Question: In the following question what will happen if I didn't write Exit? I assume it will continue to Else branch, is that right? or it will skip all branches until it reaches code outside a branch?

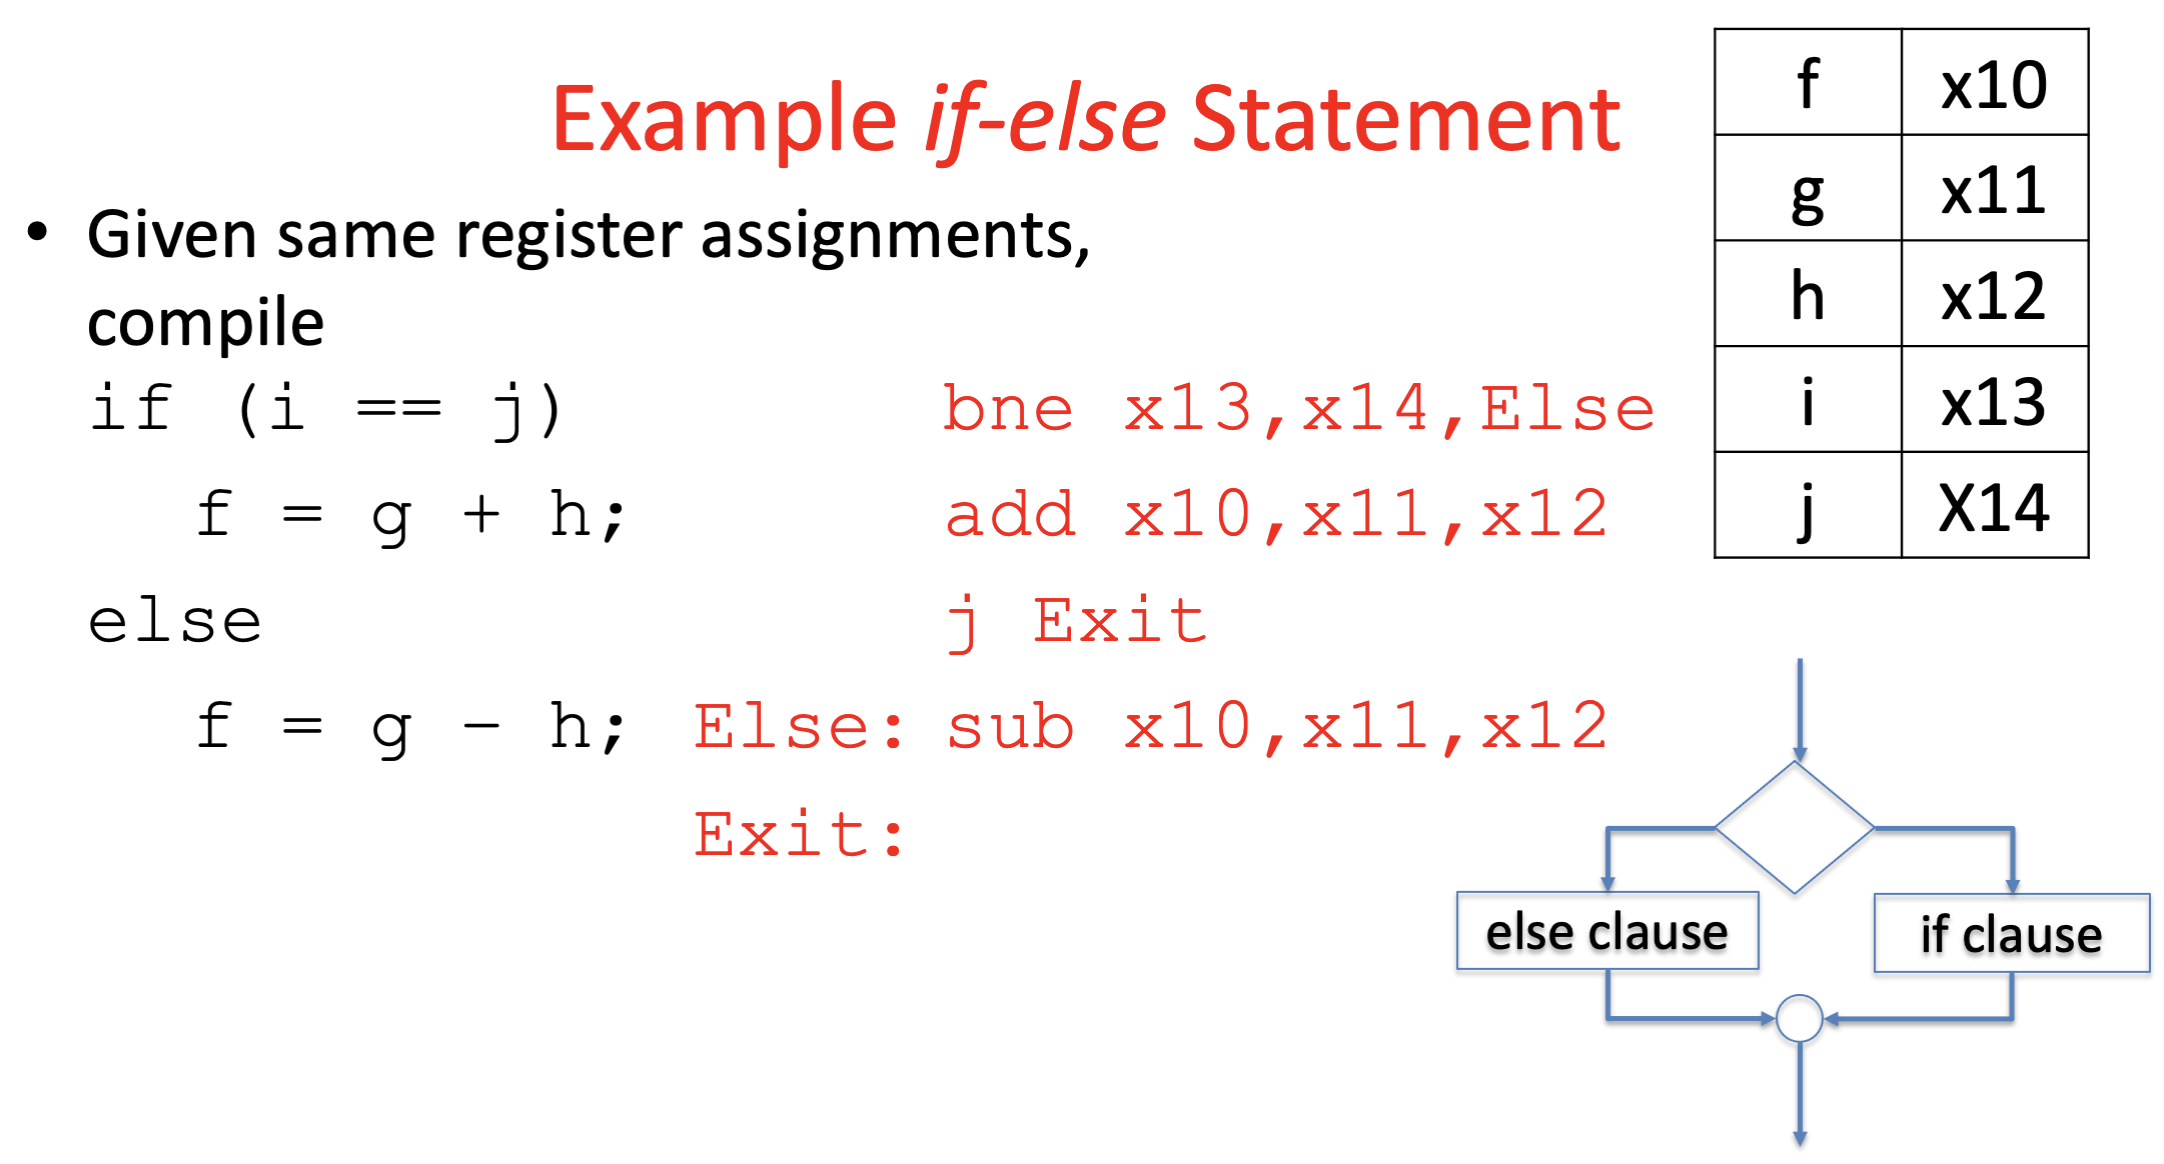
Answer: You must mean if you didn't write 'j Exit', since eliminating 'Exit:' would result in an assembly error. I suppose you could remove both..
If you eliminate that 'j', logically such program would execute both the then-part and the else-part, which is bad form for an if-then-else.
It would effectively translate into:
'''
if (i == j)
f = g + h;
f = g - h;
'''
Which as you can see destroys the control structure of the original if-then-else.
---
Each and every single instruction informs the processor of what instruction to execute next. Most instructions (the ones that don't branch) tell the processor to advance the program counter by 4, which instructs the processor for sequential execution of the next instruction in memory.
There is no magic, this is very predictable and well-defined -- explicitly in terms of updates to the program counter. A 32-bit 'add' instruction has two consequences: it does the add and updates the target register, , it increments the program counter by 4. And as I mentioned, each and every instruction similarly has its "main" effect, as well as an effect on the program counter, which tells the processor exactly what to do next.
---
The processor doesn't see labels, so, taken alone, labels have no representation in the machine code. A of a label (e.g. 'j Exit') is translated into the machine code as a number, here with 'j' as a delta the processor would have to add to the program counter to accomplish the jump.